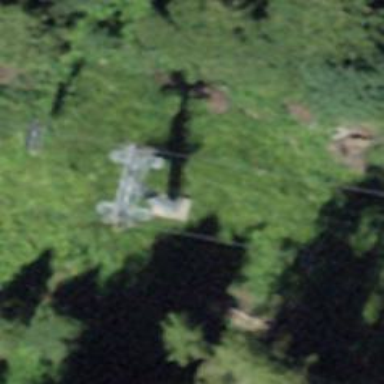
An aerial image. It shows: Pylon used for aerialway.